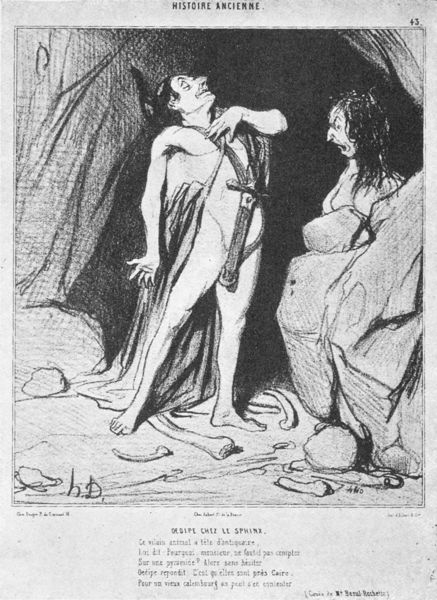
Titel: Oedipus bei der Sphinx
Künstler: Honoré Daumier
Schlagwörter: kopf, mann, nackt, weiß, brust, frau, nase, schwarz, zeichnung, tot, signatur, mantel, pose, blatt, theater, höhle, schrift, französisch, wild, karikatur, zeigen, knochen, buch, druck, schwarzweiss, illustration, schwert, text, soldat, ritter, charikatur, skelett, totenkopf, sänger, gedicht, nas, theatralisch, insignien, hexe, kannibale, wilde, angeben, prahlen, blqtt, knochen#